Question: I want to convert from a long to a wide table with dummy column names created based on the number of accid
sample excel input vs output attached

Please help
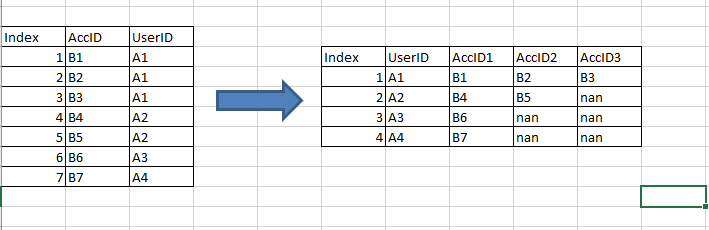
Answer: I was able to get down to 2 steps, 'pivot_table' using 'aggfunc=list', and then creating new columns from that list.
I'm not sure I've come up with what you want though, because the assignment to columns is just filling up from the left.
Create the DataFrame:
'''
so = pd.DataFrame({'AccID': 'B1 B2 B3 B4 B5 B6 B7'.split(),
'UserID': 'A1 A1 A1 A2 A2 A3 A4'.split()}
)
AccID UserID
0 B1 A1
1 B2 A1
2 B3 A1
3 B4 A2
4 B5 A2
5 B6 A3
6 B7 A4
'''
Pivot table:
'''
tmp = pd.pivot_table(data=so, index='UserID', aggfunc=list)
AccID
UserID
A1 [B1, B2, B3]
A2 [B4, B5]
A3 [B6]
A4 [B7]
'''
New columns from list:
'''
ans = pd.DataFrame(tmp['AccID'].to_list(), index=tmp.index)
0 1 2
UserID
A1 B1 B2 B3
A2 B4 B5 None
A3 B6 None None
A4 B7 None None
'''
Changing the column names:
'''
ans.columns = [f"AccID{i + 1}" for i in ans.columns]
AccID1 AccID2 AccID3
UserID
A1 B1 B2 B3
A2 B4 B5 None
A3 B6 None None
A4 B7 None None
'''